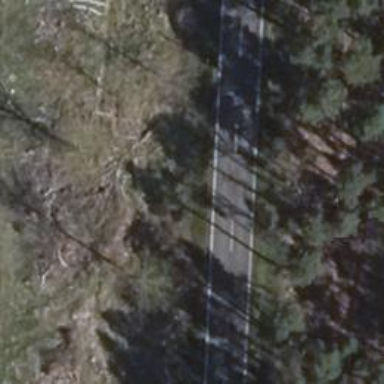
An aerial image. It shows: Secondary road with asphalt surface.